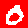
Digit: 0